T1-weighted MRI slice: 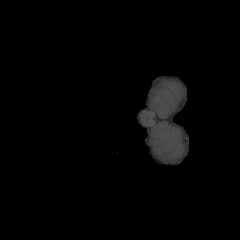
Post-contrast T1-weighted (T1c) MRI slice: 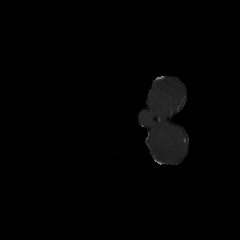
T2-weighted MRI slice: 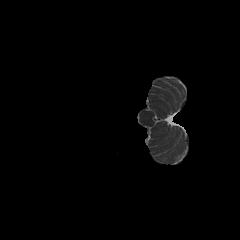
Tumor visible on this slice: no